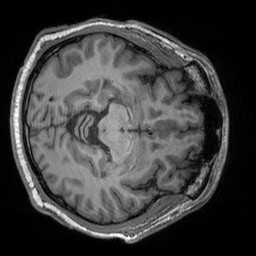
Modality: T1w
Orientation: axial
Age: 29
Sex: male
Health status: healthy
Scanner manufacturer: siemens
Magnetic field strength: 3 T
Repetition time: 2.3 s
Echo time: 0.00303 s